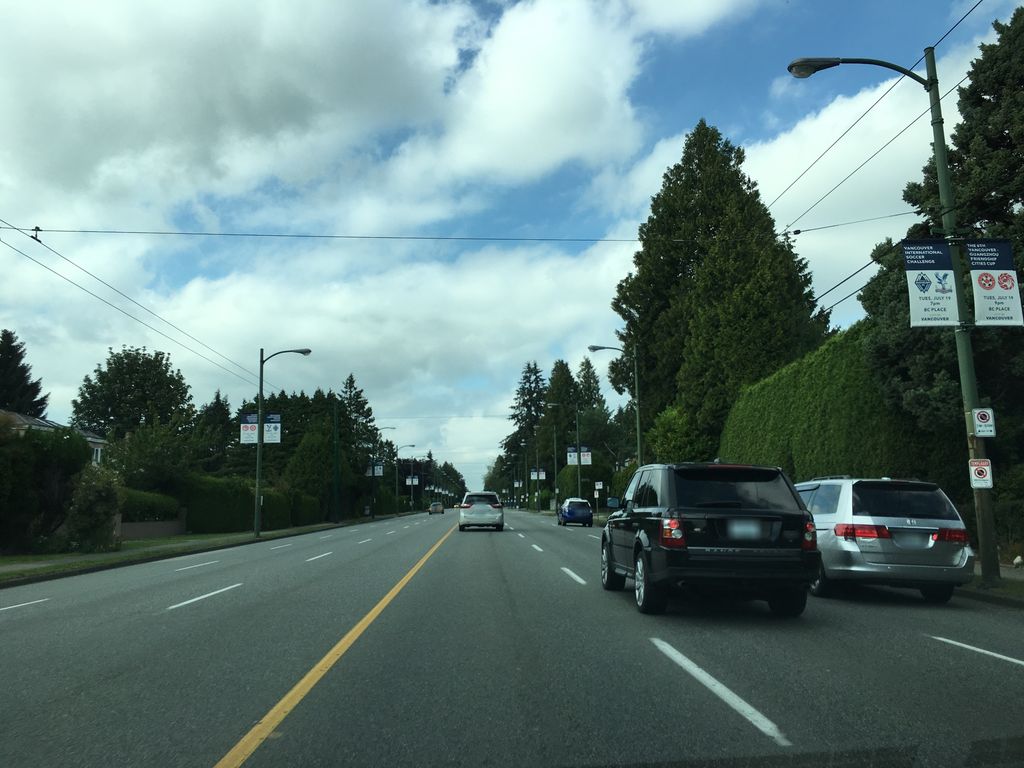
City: vancouver